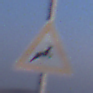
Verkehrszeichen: WildwechselLinks
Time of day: SunriseSunset
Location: Outdoor (Nature)
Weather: Clear
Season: NotSpecified
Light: Natural